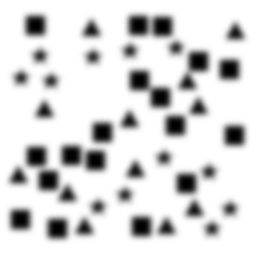
Squares: 18
Triangles: 12
Stars: 12
Total shapes: 42